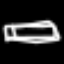
Label: bed